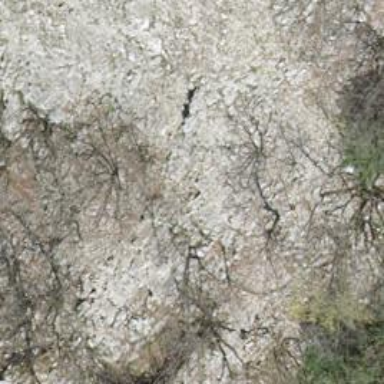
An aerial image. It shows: Cliff in nature.